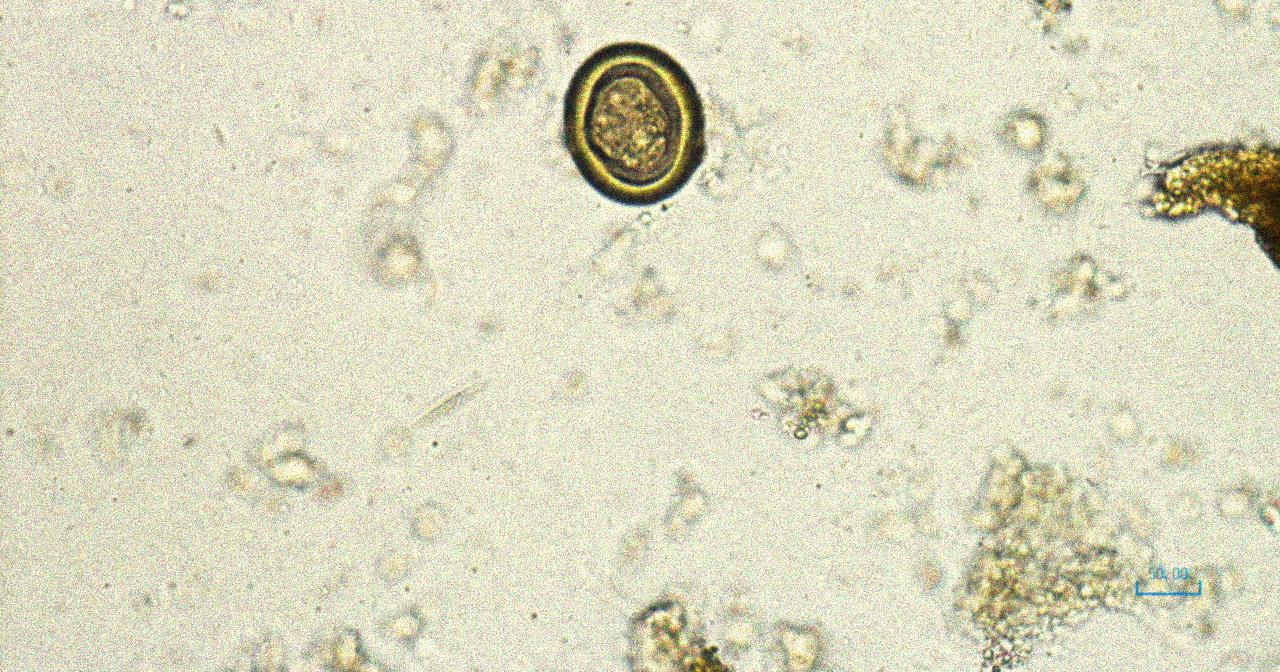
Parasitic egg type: Taenia spp. egg